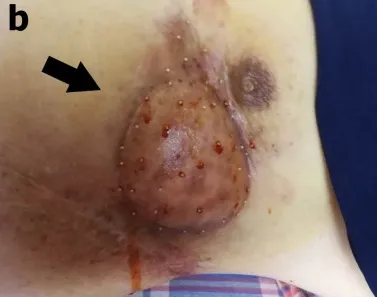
(B) After 9 weeks, the dose had gradually increased to 50 bee stings each time (black arrow).
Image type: medical_photograph (other_medical_photograph)